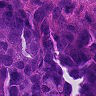
Metastatic tissue present: yes